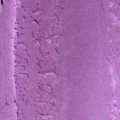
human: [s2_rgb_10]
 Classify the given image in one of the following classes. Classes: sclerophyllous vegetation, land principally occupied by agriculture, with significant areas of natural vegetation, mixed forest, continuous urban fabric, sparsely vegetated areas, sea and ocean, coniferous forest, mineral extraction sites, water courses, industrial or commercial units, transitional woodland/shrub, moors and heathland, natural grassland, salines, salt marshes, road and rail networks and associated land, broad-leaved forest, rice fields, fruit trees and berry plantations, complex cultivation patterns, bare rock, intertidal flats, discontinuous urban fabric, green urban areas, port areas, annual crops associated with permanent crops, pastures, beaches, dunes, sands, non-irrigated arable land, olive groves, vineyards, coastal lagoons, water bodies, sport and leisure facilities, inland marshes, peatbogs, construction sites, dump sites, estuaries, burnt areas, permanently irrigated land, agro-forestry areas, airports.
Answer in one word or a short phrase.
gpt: sea and ocean